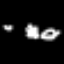
Label: angel